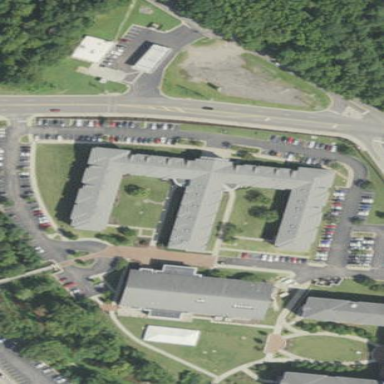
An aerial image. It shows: Dormitory building.